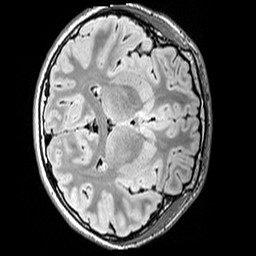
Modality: FLAIR
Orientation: axial
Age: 13
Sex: female
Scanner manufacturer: siemens
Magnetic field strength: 3 T
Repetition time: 5 s
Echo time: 0.388 s